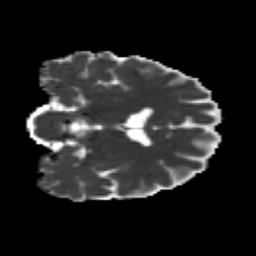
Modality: MD
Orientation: coronal
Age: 29
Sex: male
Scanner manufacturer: siemens
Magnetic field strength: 3 T
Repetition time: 3.5 s
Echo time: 0.104 s